Question: I'm having an issue with a WPF Datagrid's DataGridTemplateColumn and updating the items that display on the ComboBox based off of a user's interaction. Since the program is database bound, it doesn't make sense to load all items from the database at once, instead it uses the Entity Framework to pull what the user requests at a given moment.
To facilitate a view that's compact, the next/previous buttons are on the combobox template, as well as search functionality, the issue I'm running into is:
When the templated comboboxes are in a datagrid, next/previous does not function. Outside of a datagrid they function properly.
I've even tried using the knowledge that the Combobox is present and manually pulled it from the visual tree by doing a search for that combobox by name, pulled its binding for the itemssource and told it to update. Nothing happens.
Here is an image of what I mean below:

The display DOES update once I select a new cell; however, since I capture when it's about to enter edit mode and update the list to contain the item selected (for binding purposes, ComboBoxes don't like to have a selected item that's not in its item set.)
As you can imagine, this is a rather big issue. It's difficult to continue developing this until an resolution is found. Is this a known issue with Datagrids? If so, I might have to roll my own. Which I don't want to do for performance reasons, I'm no MVVM expert, the only reason the UI looks as it does is it's basically defining itself, within itself.
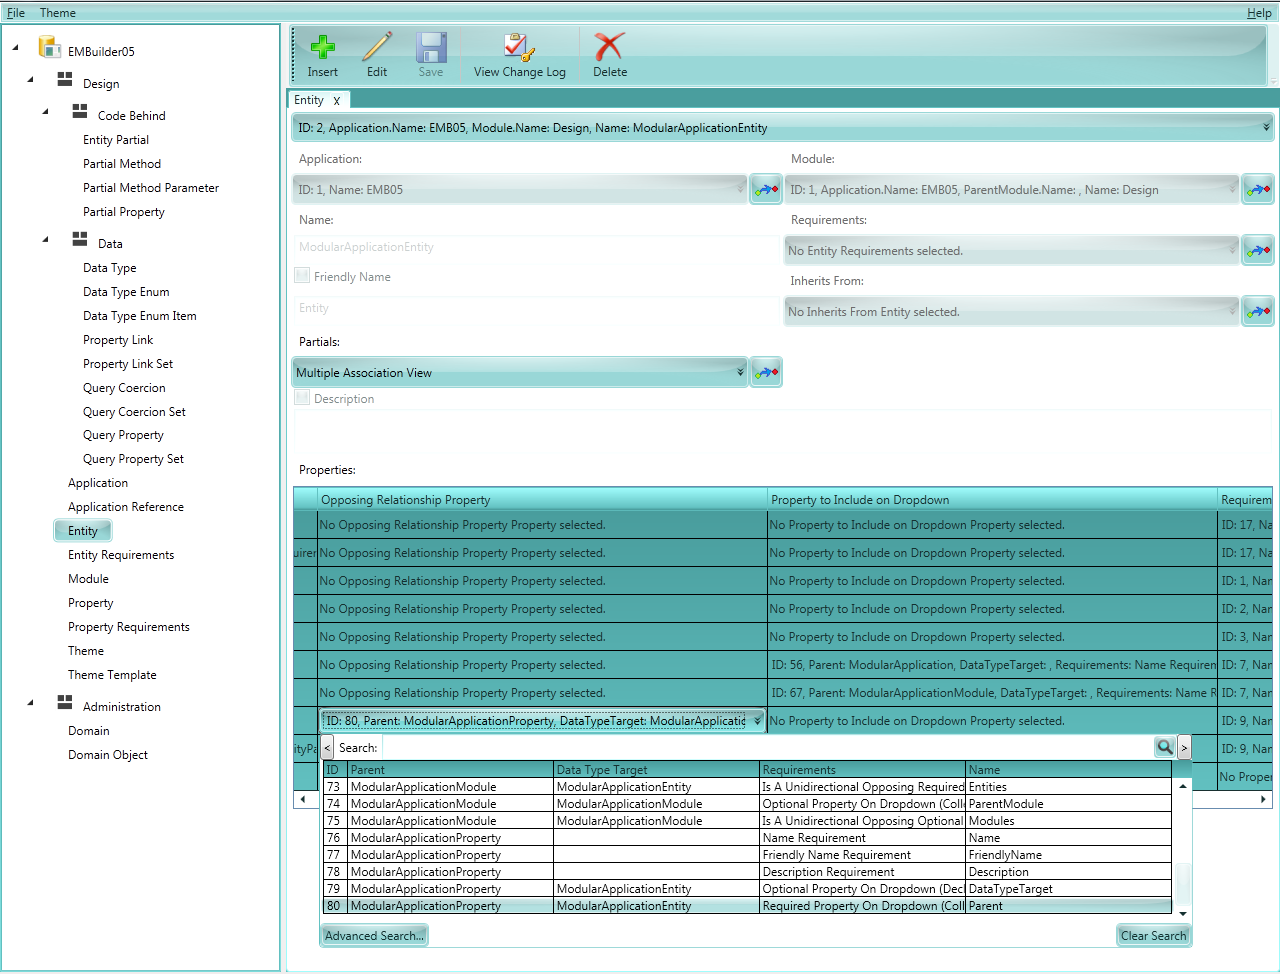
Answer: I'm daft, that's the problem:
'''
private static void UpdateComboDropdown(string comboboxName, DataGrid dataGrid)
{
/* *
* I think CurrentItem is used in this instance because
* it's a single cell selection mode?
* *
* I CBA to check.
* */
var selectedRow = dataGrid.ItemContainerGenerator.ContainerFromItem(dataGrid.CurrentItem) as DataGridRow;
if (selectedRow != null)
{
DataGridCellsPresenter presenter = GetVisualChild<DataGridCellsPresenter>(selectedRow);
if (presenter != null)
{
var visualComboBox = presenter.FindChild<ComboBox>(comboboxName);
if (visualComboBox != null)
{
var binding = visualComboBox.GetBindingExpression(ComboBox.ItemsSourceProperty);
if (binding != null)
binding.UpdateTarget();
}
var popupPart = visualComboBox.FindChild<Popup>("PART_Popup");
if (popupPart != null && popupPart.Child != null)
{
//Popup has one child, reports zero children, so: search on its child.
var previous = popupPart.Child.FindChild<Button>("PreviousButton");
if (previous != null)
{
var previousIsEnabledBinding = previous.GetBindingExpression(Button.IsEnabledProperty);
if (previousIsEnabledBinding != null)
previousIsEnabledBinding.UpdateTarget();
}
var next = popupPart.Child.FindChild<Button>("NextButton");
if (next != null)
{
var nextIsEnabledBinding = next.GetBindingExpression(Button.IsEnabledProperty);
if (nextIsEnabledBinding != null)
nextIsEnabledBinding.UpdateTarget();
}
}
};
}
}
'''
I was telling it to update the ItemsSource of the combobox, not the other way around. As for why the relationship isn't automatically updating, I don't know. Now to find out how to update the constituent elements of the combobox controls in its dropdown. Likely will involve getting its PART_Popup, then the next/previous buttons and their respective bindings. This is annoying.
Edit: Updated the answer with the full solution.